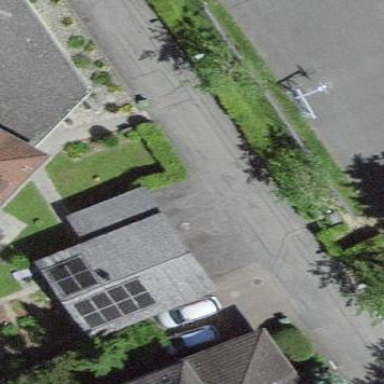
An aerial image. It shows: Garage.